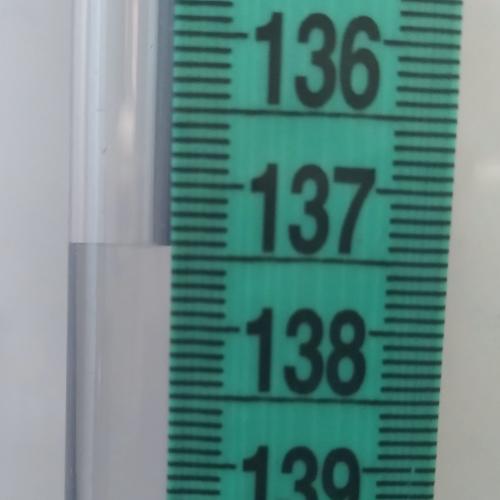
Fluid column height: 137.4 cm